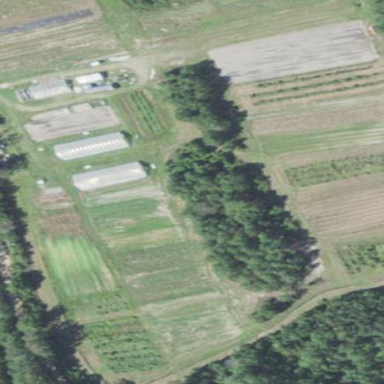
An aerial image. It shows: Plant nursery area.